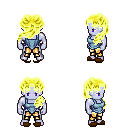
a pixel art fantasy rpg character, male body template, dark elf, purple skin, blue vest, gold greaves, gold princess hairstyle, brown slippers, four views (front, back, left, right), 2x2 character sprite sheet, small pixel art, hard edges, no anti-aliasing